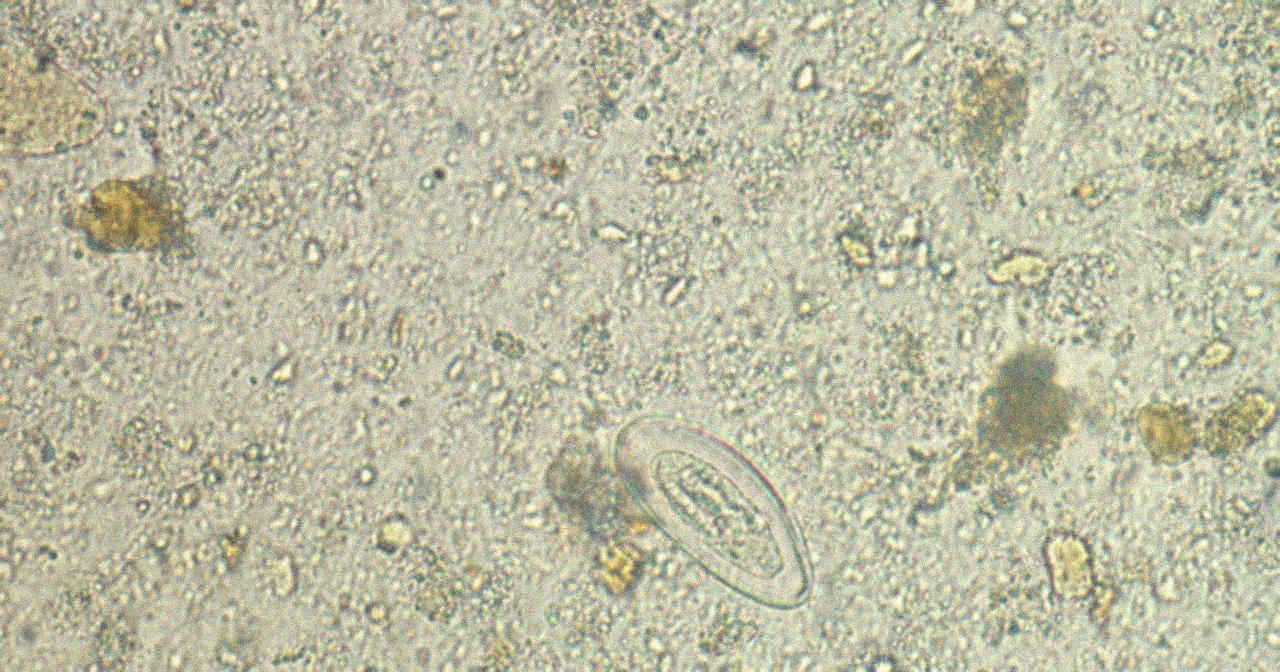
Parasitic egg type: Enterobius vermicularis